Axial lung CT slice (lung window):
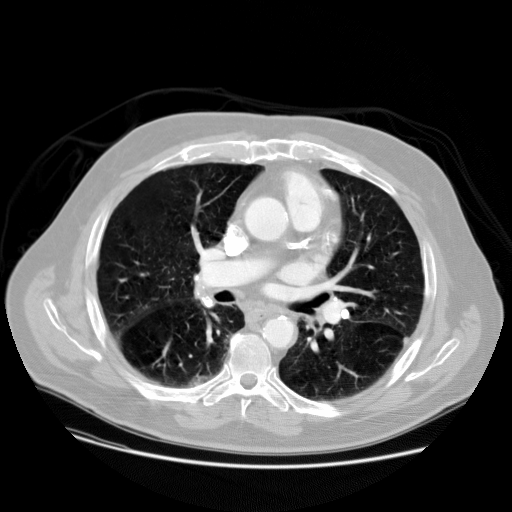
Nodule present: no